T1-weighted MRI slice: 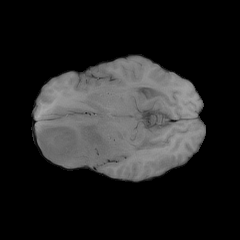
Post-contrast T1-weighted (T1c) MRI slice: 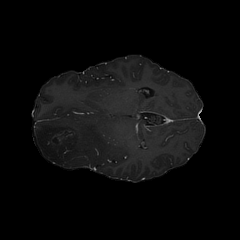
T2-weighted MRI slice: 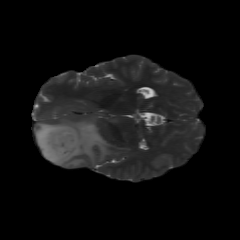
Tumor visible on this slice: yes